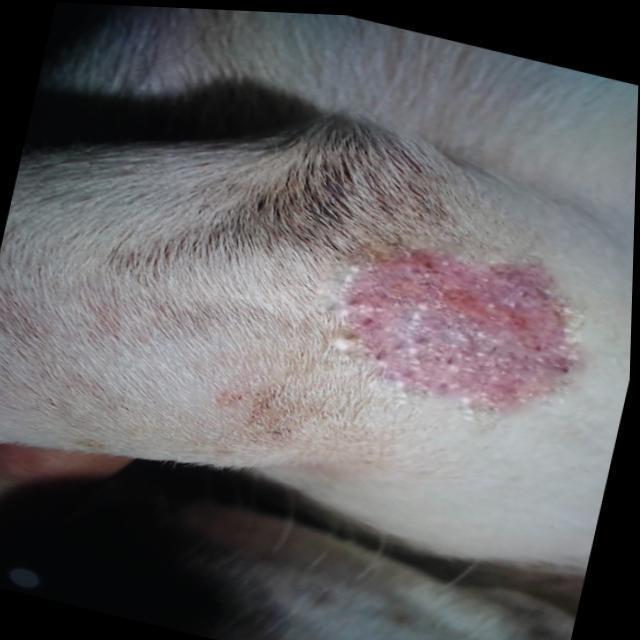
Canine ringworm (Dermatophytosis) — fungal infection caused by Microsporum or Trichophyton. Presents with circular alopecia, scaling, crusting, and broken hairs.